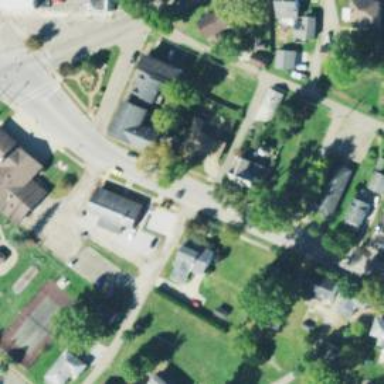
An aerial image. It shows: Alley classified as service road.